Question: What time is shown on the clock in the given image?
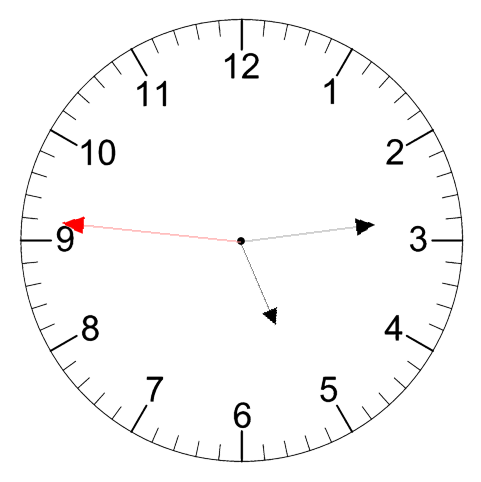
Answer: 05:13:46